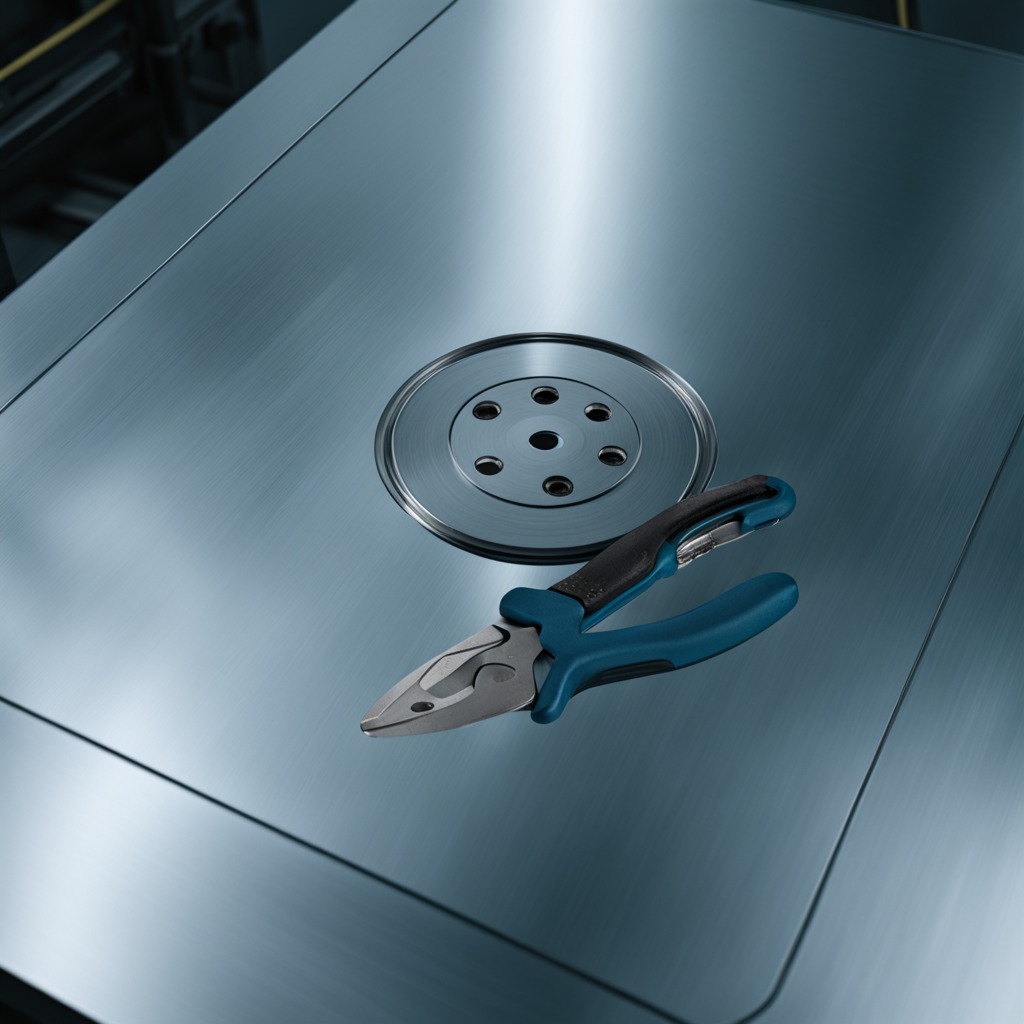
A plier is lying on a metal table in a machine shop under fluorescent lights.